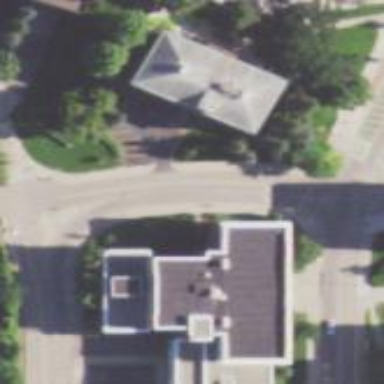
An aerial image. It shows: View of university building.